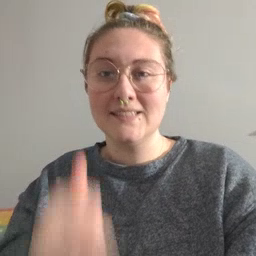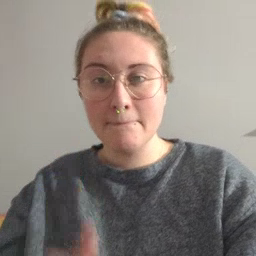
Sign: same